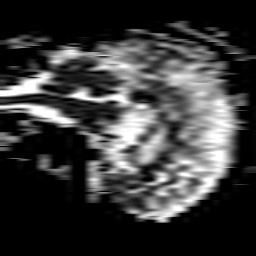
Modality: ADC
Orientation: sagittal
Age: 64
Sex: male
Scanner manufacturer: philips
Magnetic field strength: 3 T
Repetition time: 4.11 s
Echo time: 0.06119 s